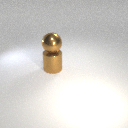
large brown metal sphere above large brown metal cylinder